Question: I have an app that takes in 3 user data sections: details for an event, location for an event, and date/time for an event. Each of these is then stored in a cell in the master view controller. I want to be able to delete (using an edit button) each of these cells when needed.
For example, if one of the events becomes irrelevant, I want the user to be able to user the edit button to delete the cells. I have already included an edit button in my storyboard as shown below:

I have never learned how to truly implement an edit button, and cannot find any Apple documentation on how to actually use the edit button. Is there code to implement into my view controller that will accomplish this? Or is there a way to achieve deleting the cell in the storyboard?
EDIT: Here is my project file for reference -
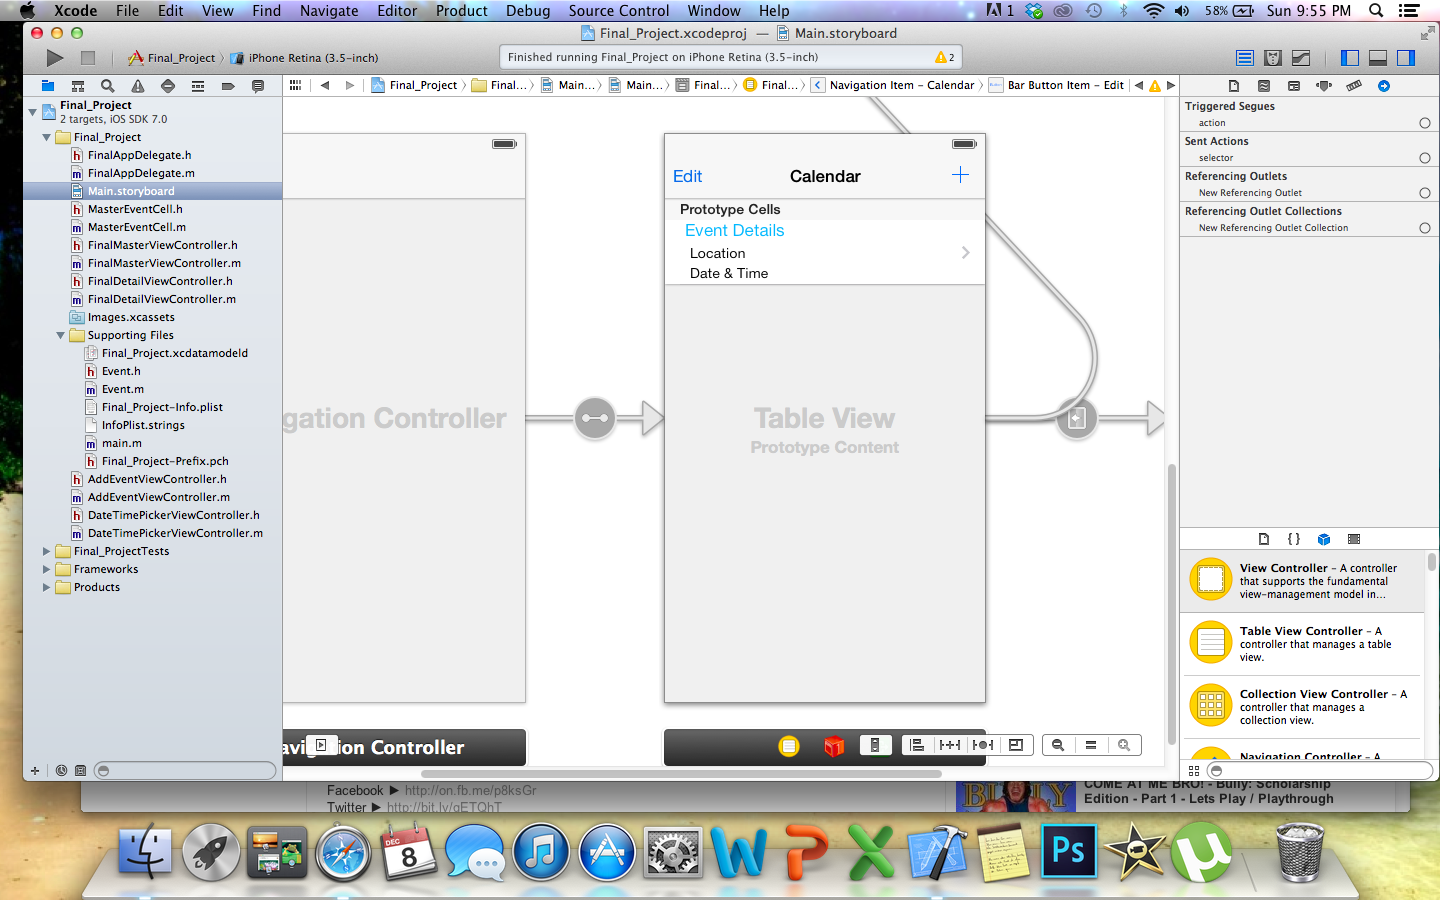
Answer: The app currently deletes the rows fine, and it appears to work until the next time the app loads. Your mistake is in FinalMasterViewController.m, method 'tableView: commitEditingStyle: forRowAtIndexPath' has this code:
'''
if (editingStyle == UITableViewCellEditingStyleDelete) {
[self.managedObjectContext deleteObject:[_fetchedResultsController objectAtIndexPath:indexPath]];
}
'''
You are forgetting to SAVE
'''
if (editingStyle == UITableViewCellEditingStyleDelete) {
[self.managedObjectContext deleteObject:[_fetchedResultsController objectAtIndexPath:indexPath]];
//THIS IS THE LINE
[self.managedObjectContext save:nil];
//Without it, the context will not save.
}
'''